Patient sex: F
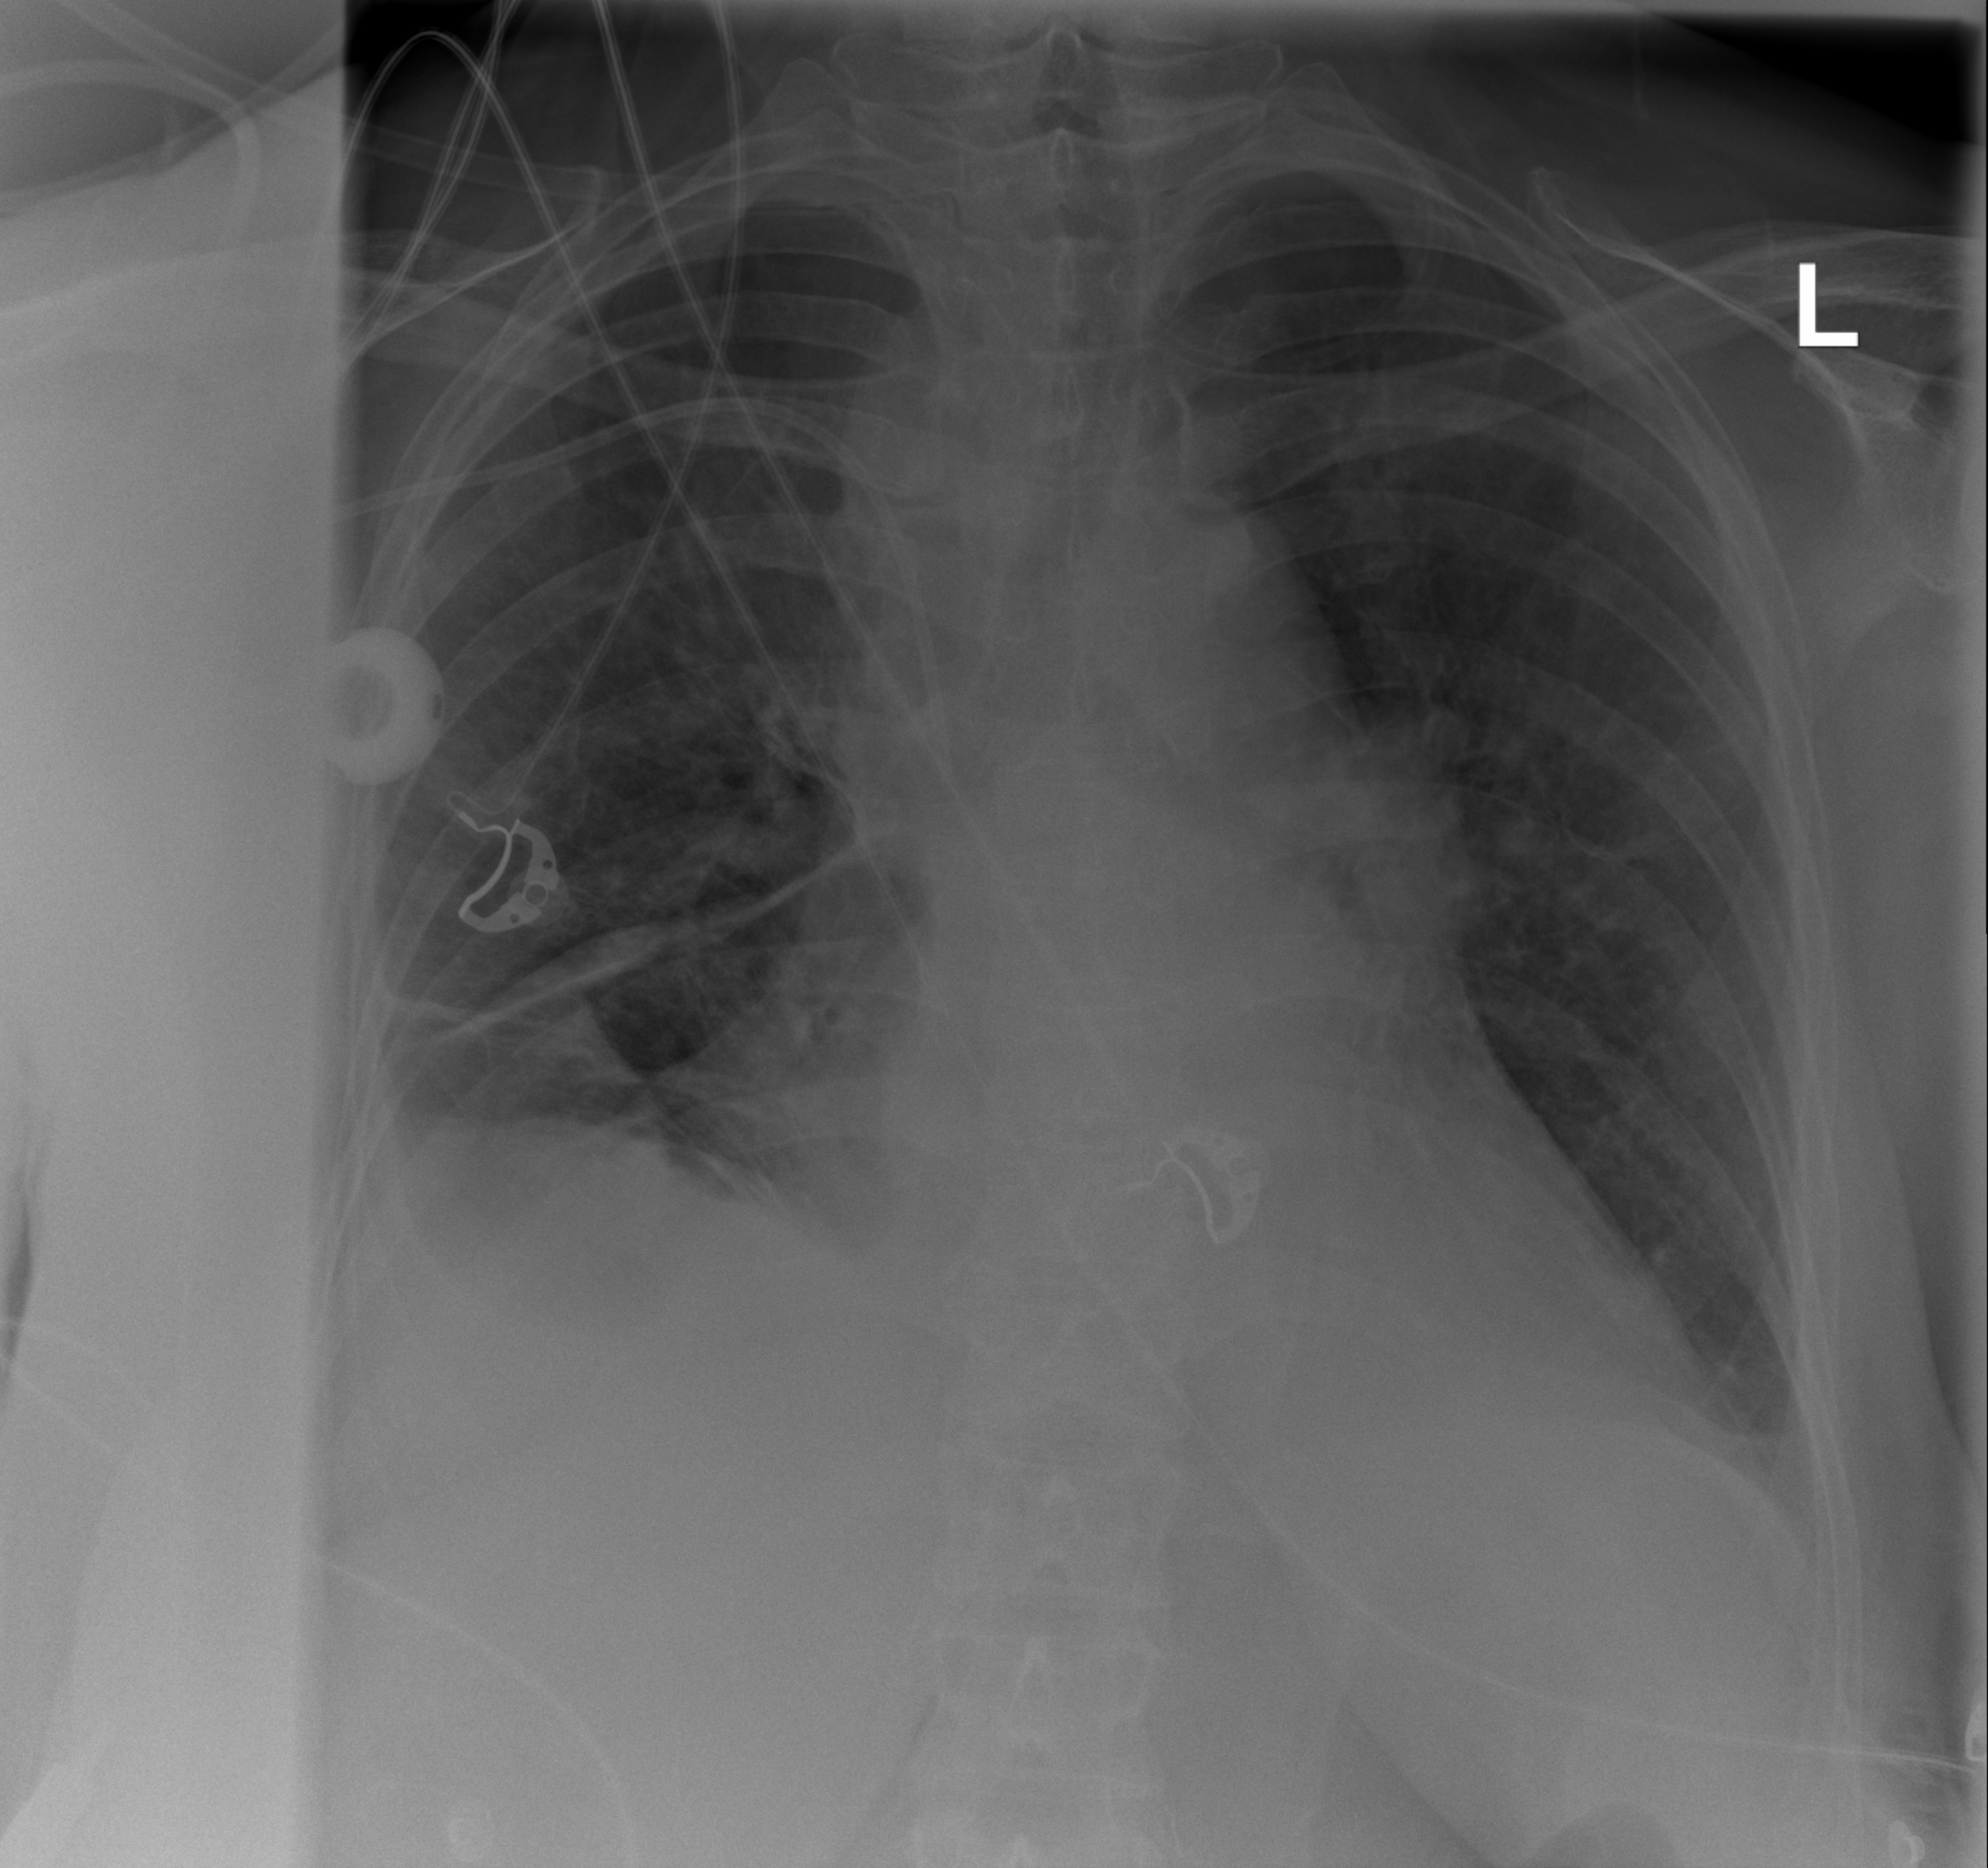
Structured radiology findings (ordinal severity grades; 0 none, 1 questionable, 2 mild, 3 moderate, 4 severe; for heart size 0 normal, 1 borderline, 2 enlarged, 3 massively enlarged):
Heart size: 2
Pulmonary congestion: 2
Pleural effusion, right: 2
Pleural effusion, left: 1
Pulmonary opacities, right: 0
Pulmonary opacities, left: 0
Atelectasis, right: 2
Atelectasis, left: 2